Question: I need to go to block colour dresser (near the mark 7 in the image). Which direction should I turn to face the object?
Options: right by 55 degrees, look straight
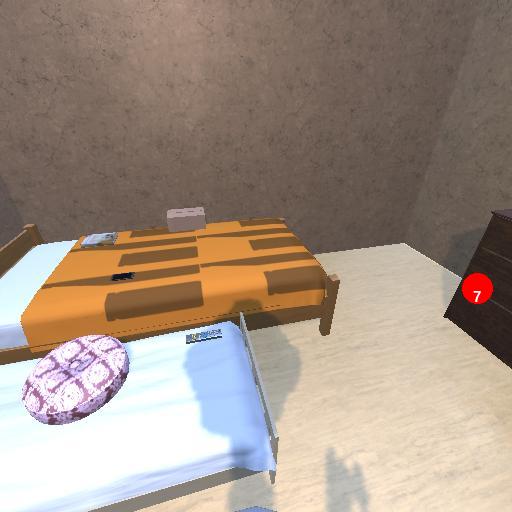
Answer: right by 55 degrees